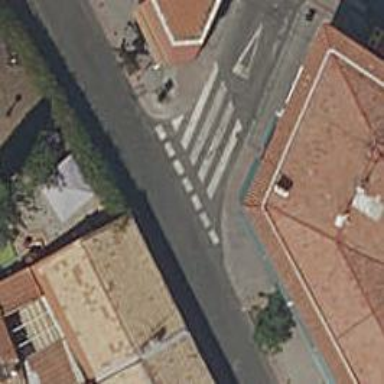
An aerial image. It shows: Crossing on footway made of paving stones. The uncontrolled crossing has markings.